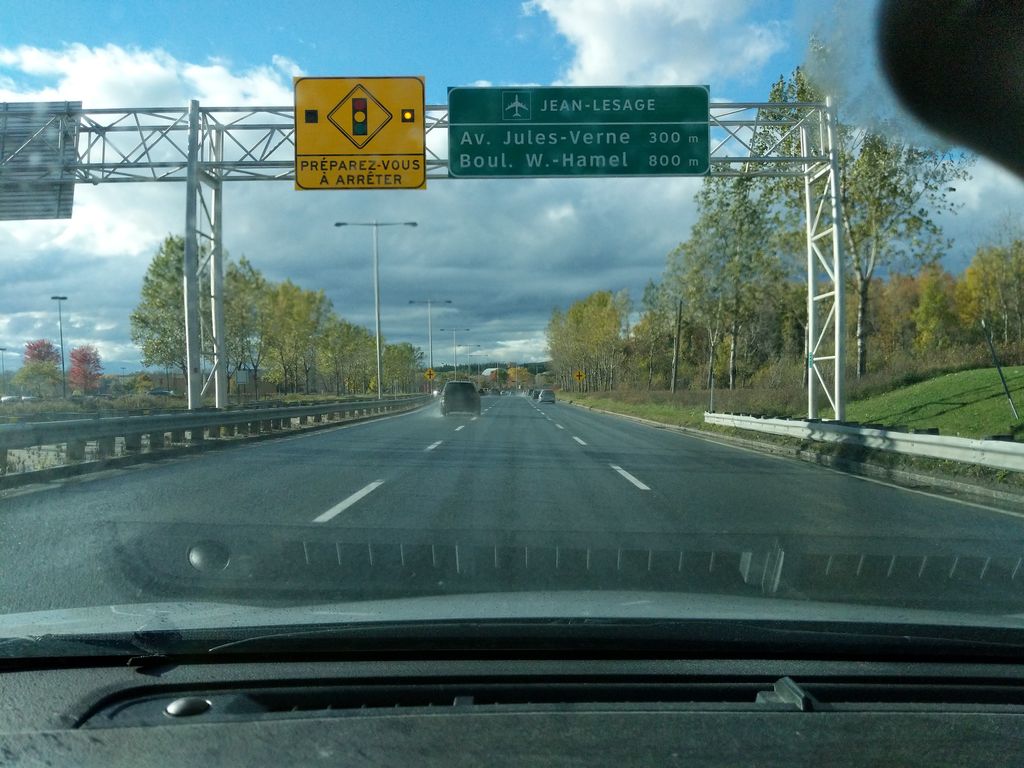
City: quebec_city